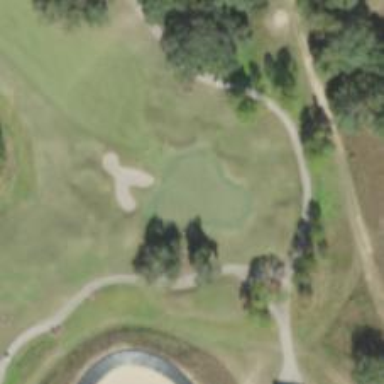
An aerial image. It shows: View of golf hole.